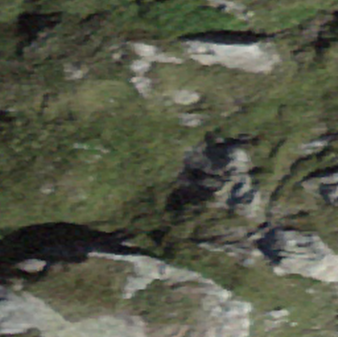
Label: bouldering_area